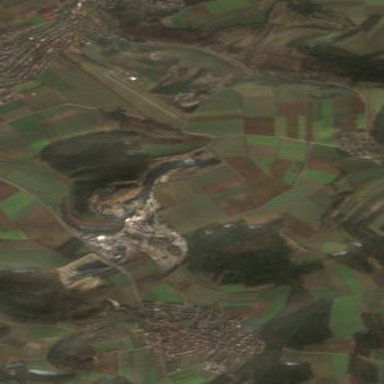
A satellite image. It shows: Quarry area.